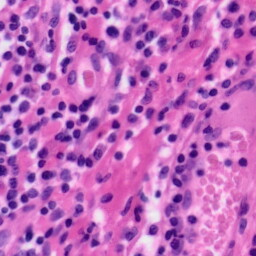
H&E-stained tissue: Tonsil